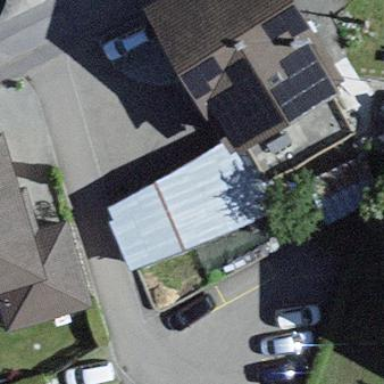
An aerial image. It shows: View of roof of building.